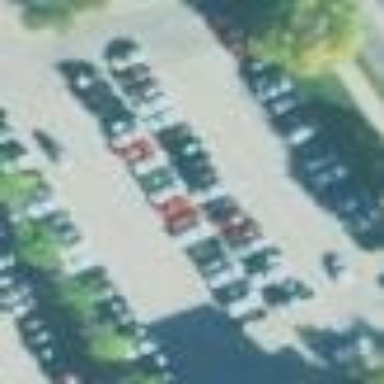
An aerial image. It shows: Parking aisle designated as service road.